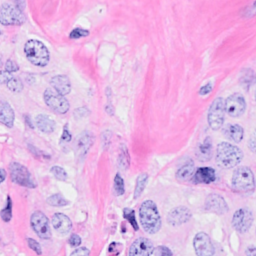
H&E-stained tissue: Breast